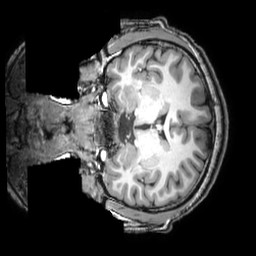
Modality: T1w
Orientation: coronal
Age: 22
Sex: male